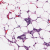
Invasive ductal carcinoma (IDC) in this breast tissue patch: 1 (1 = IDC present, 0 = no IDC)